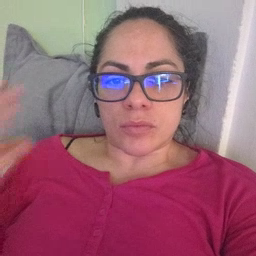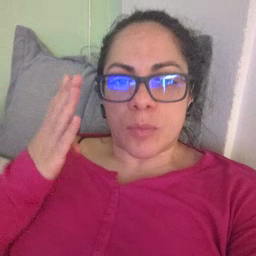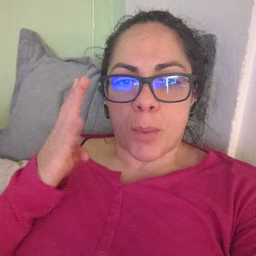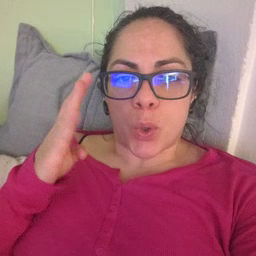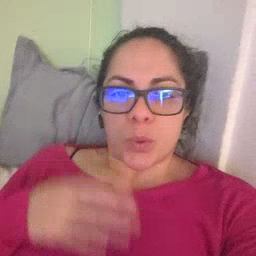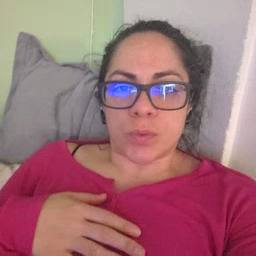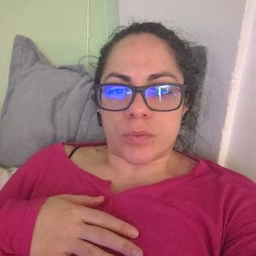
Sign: blue